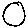
Label: circle